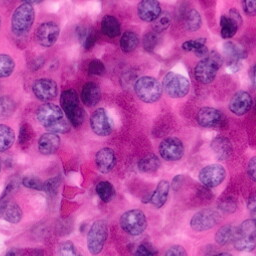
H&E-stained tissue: Pancreatic